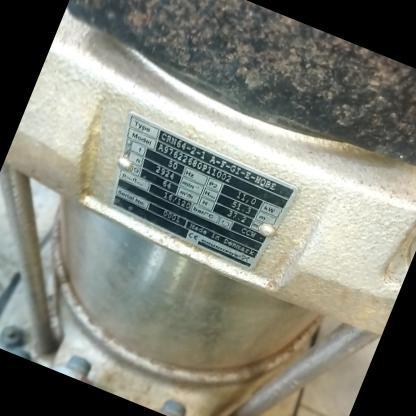
Klasa: tabliczka-znamionowa